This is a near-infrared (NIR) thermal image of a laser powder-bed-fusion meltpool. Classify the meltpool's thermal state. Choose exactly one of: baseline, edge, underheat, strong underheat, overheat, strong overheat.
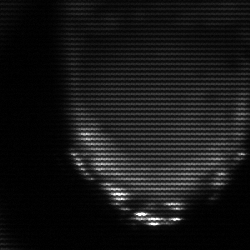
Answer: edge